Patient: sex F, age 64
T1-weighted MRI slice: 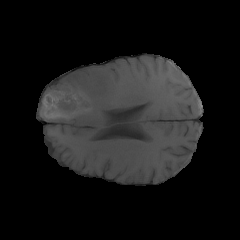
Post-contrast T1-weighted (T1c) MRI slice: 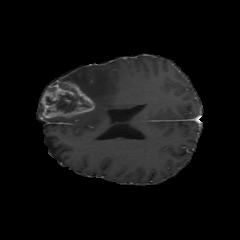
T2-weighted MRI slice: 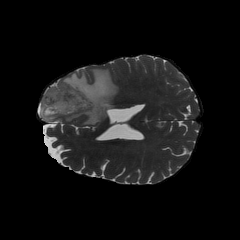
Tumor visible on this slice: yes
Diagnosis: Glioblastoma, IDH-wildtype
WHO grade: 4